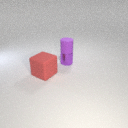
small purple rubber cylinder above small purple metal cylinder